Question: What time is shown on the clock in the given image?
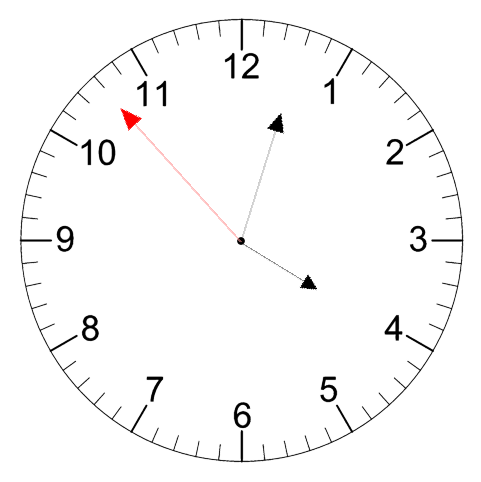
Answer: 04:02:53